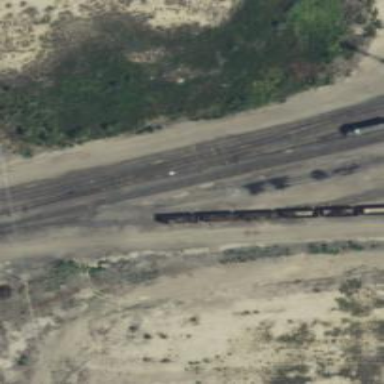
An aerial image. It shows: Railway yard in service.